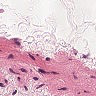
Metastatic tissue present: no